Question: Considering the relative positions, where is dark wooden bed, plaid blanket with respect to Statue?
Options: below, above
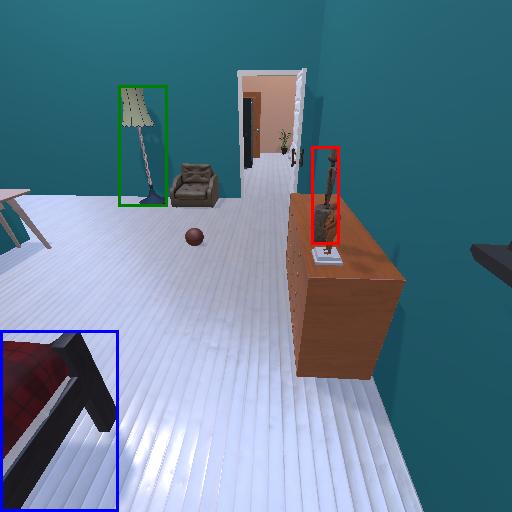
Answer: below